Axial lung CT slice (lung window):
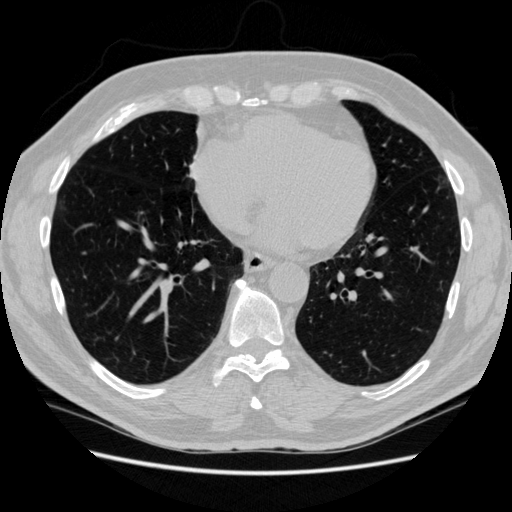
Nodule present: no